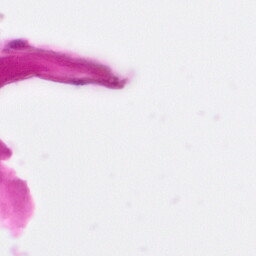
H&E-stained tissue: Pancreatic